Brain MRI, t2w sequence, axial 2D slice.
Patient: age 23, sex F, weight 78 kg, height 1.78 m
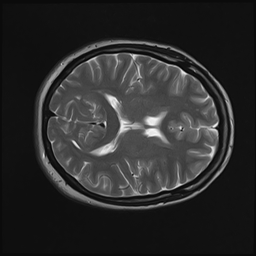